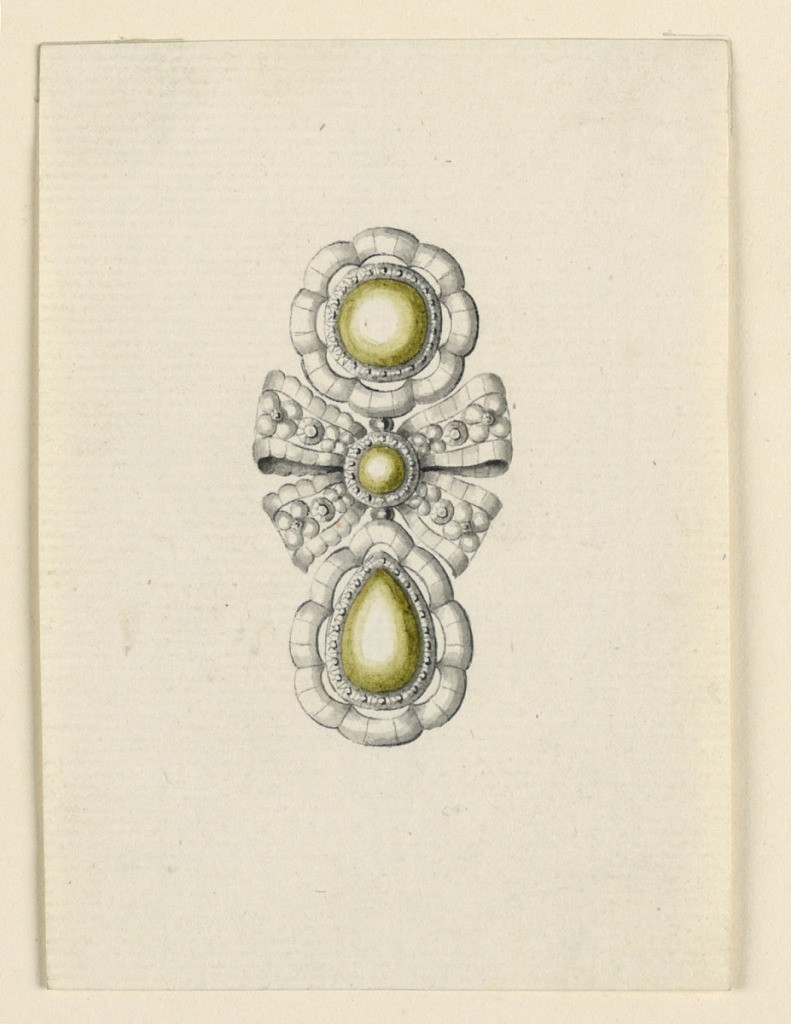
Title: Design for an Earring
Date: late 18th century
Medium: Pen and black ink, brush and gray, green watercolor on paper
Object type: Drawing
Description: Jewelry design for an earring. The central diamond of the disk, the rosette and the drop are green. The central part is a knotted lace ribbon.